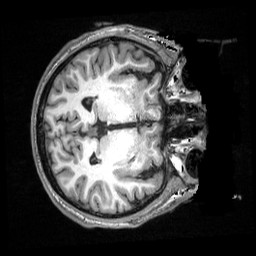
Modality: T1w
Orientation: axial
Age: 29
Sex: male
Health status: healthy
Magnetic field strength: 3 T
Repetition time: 2.53 s
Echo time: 0.00331 s